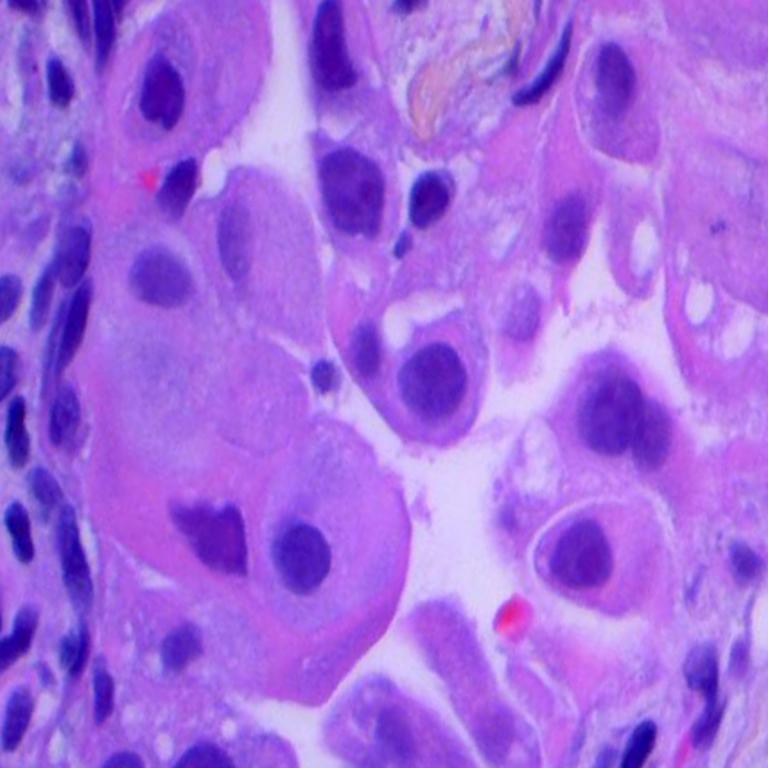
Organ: lung
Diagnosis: adenocarcinomas